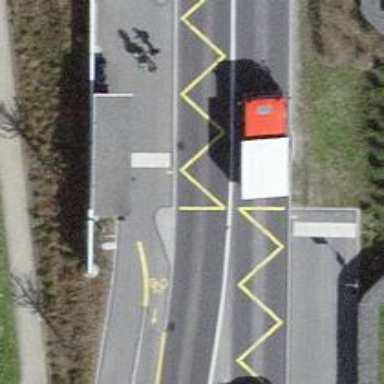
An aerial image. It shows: Bus stop equipped with public transport stop position.